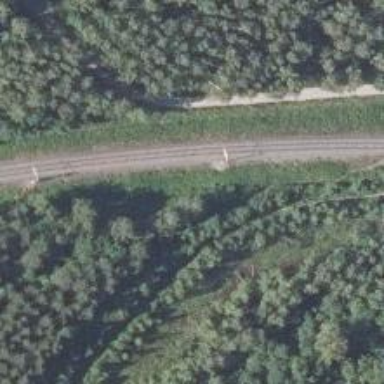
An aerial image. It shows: Railway with continuous electrified contact line.